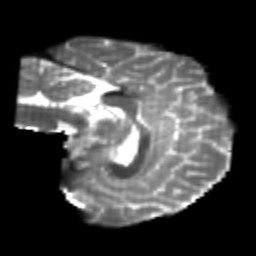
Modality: T2w
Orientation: sagittal
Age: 23
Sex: female
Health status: healthy
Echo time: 0.074 s